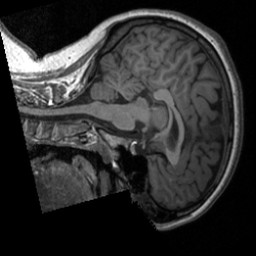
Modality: T1w
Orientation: sagittal
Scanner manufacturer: siemens
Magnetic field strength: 3 T
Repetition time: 1.9 s
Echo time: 0.00226 s